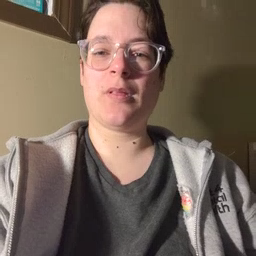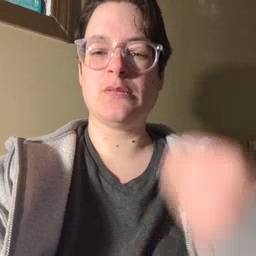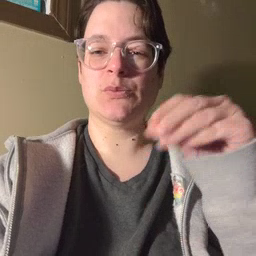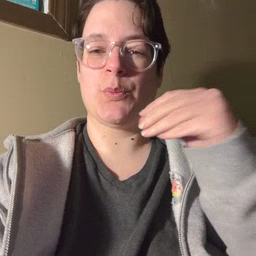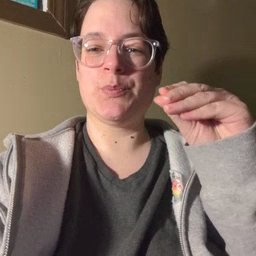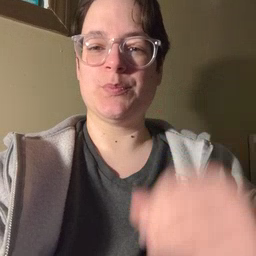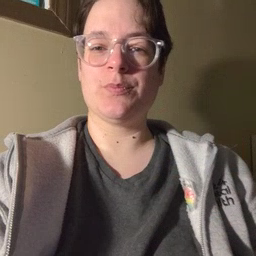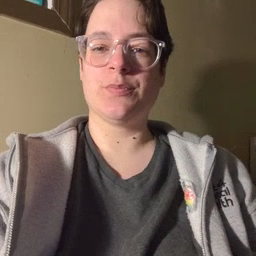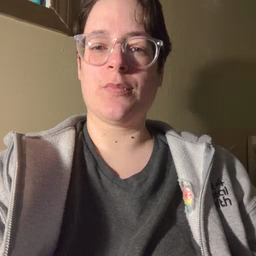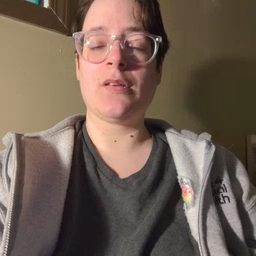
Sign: store